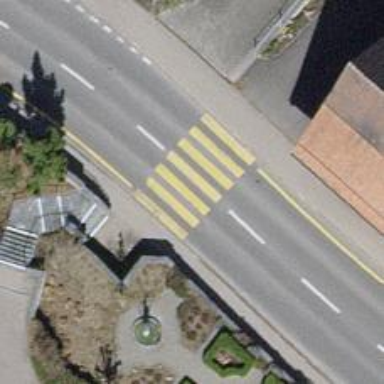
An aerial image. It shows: Pedestrian crossing with zebra markings on the footway.